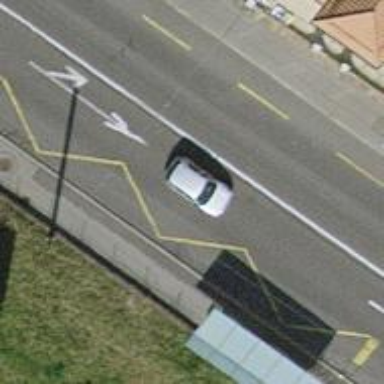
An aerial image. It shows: Primary highway with asphalt surface. There are sidewalks on both sides and dedicated lane for cyclists. Trolley wires are installed along the route.